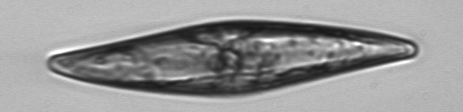
Label: Pleurosigma